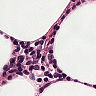
Metastatic tissue present: no